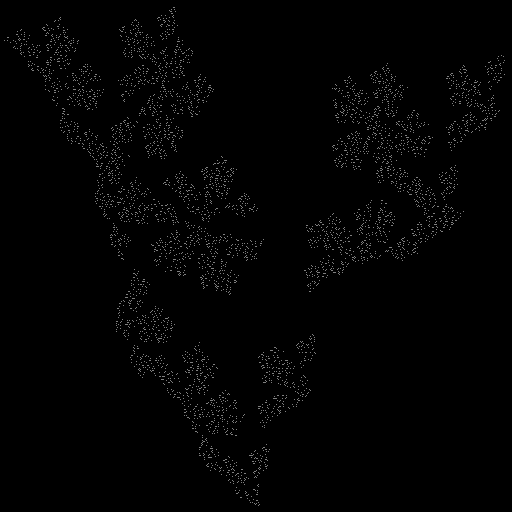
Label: penta